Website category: restaurant
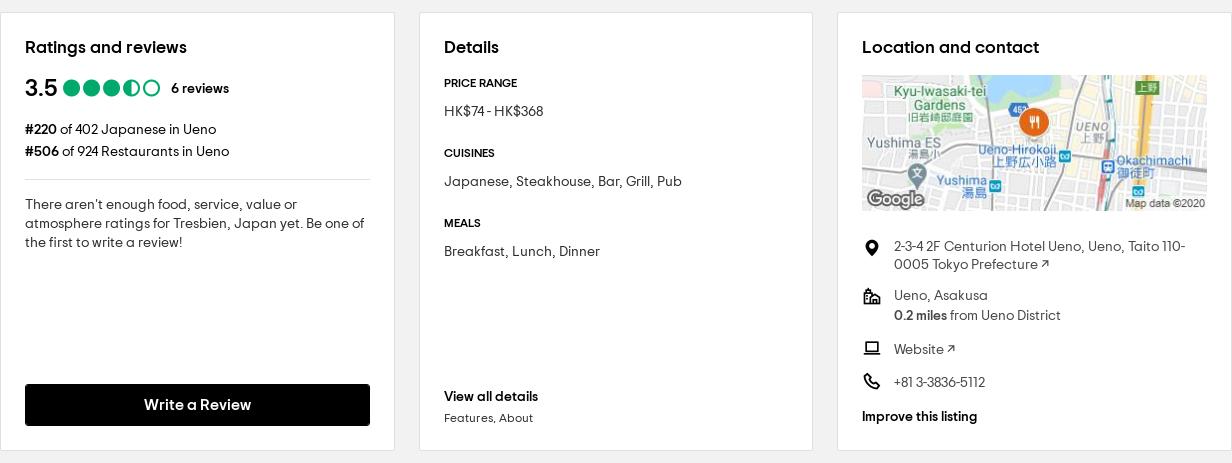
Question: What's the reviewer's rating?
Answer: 3.5

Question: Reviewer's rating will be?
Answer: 3.5

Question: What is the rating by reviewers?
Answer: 3.5

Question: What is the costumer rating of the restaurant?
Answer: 3.5

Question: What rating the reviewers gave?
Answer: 3.5

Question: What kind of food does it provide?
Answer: Japanese, Steakhouse, Bar, Grill, Pub

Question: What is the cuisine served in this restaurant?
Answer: Japanese, Steakhouse, Bar, Grill, Pub

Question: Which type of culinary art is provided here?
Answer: Japanese, Steakhouse, Bar, Grill, Pub

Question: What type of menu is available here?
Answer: Japanese, Steakhouse, Bar, Grill, Pub

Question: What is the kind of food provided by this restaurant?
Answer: Japanese, Steakhouse, Bar, Grill, Pub

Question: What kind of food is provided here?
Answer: Japanese, Steakhouse, Bar, Grill, Pub

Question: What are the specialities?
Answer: Japanese, Steakhouse, Bar, Grill, Pub

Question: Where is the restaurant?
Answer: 2-3-4 2F Centurion Hotel Ueno, Ueno, Taito 110-0005 Tokyo Prefecture

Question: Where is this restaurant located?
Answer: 2-3-4 2F Centurion Hotel Ueno, Ueno, Taito 110-0005 Tokyo Prefecture

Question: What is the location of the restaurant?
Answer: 2-3-4 2F Centurion Hotel Ueno, Ueno, Taito 110-0005 Tokyo Prefecture

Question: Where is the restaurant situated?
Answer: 2-3-4 2F Centurion Hotel Ueno, Ueno, Taito 110-0005 Tokyo Prefecture

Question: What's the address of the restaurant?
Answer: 2-3-4 2F Centurion Hotel Ueno, Ueno, Taito 110-0005 Tokyo Prefecture

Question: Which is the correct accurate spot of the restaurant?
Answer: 2-3-4 2F Centurion Hotel Ueno, Ueno, Taito 110-0005 Tokyo Prefecture

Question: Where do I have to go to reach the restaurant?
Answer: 2-3-4 2F Centurion Hotel Ueno, Ueno, Taito 110-0005 Tokyo Prefecture

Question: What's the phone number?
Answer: +81 3-3836-5112

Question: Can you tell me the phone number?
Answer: +81 3-3836-5112

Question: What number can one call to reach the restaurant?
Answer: +81 3-3836-5112

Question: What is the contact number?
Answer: +81 3-3836-5112

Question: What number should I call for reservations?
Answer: +81 3-3836-5112

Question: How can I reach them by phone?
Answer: +81 3-3836-5112